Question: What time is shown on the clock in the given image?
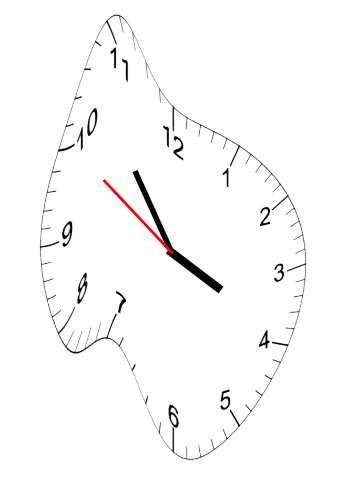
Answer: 03:53:50